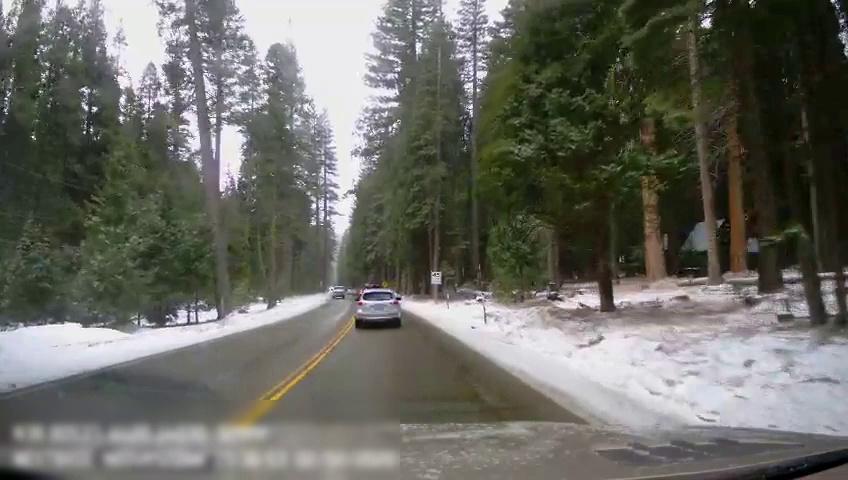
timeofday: Day
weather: Snowy
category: Drivable Space
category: Vehicles | Truck
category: Vehicles | Truck
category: Vehicles | SUV
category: Lanes | Current Lane
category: Lanes | Opposite Lane
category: Lanes | Opposite Lane
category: Lanes | Current Lane
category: Traffic | Signs